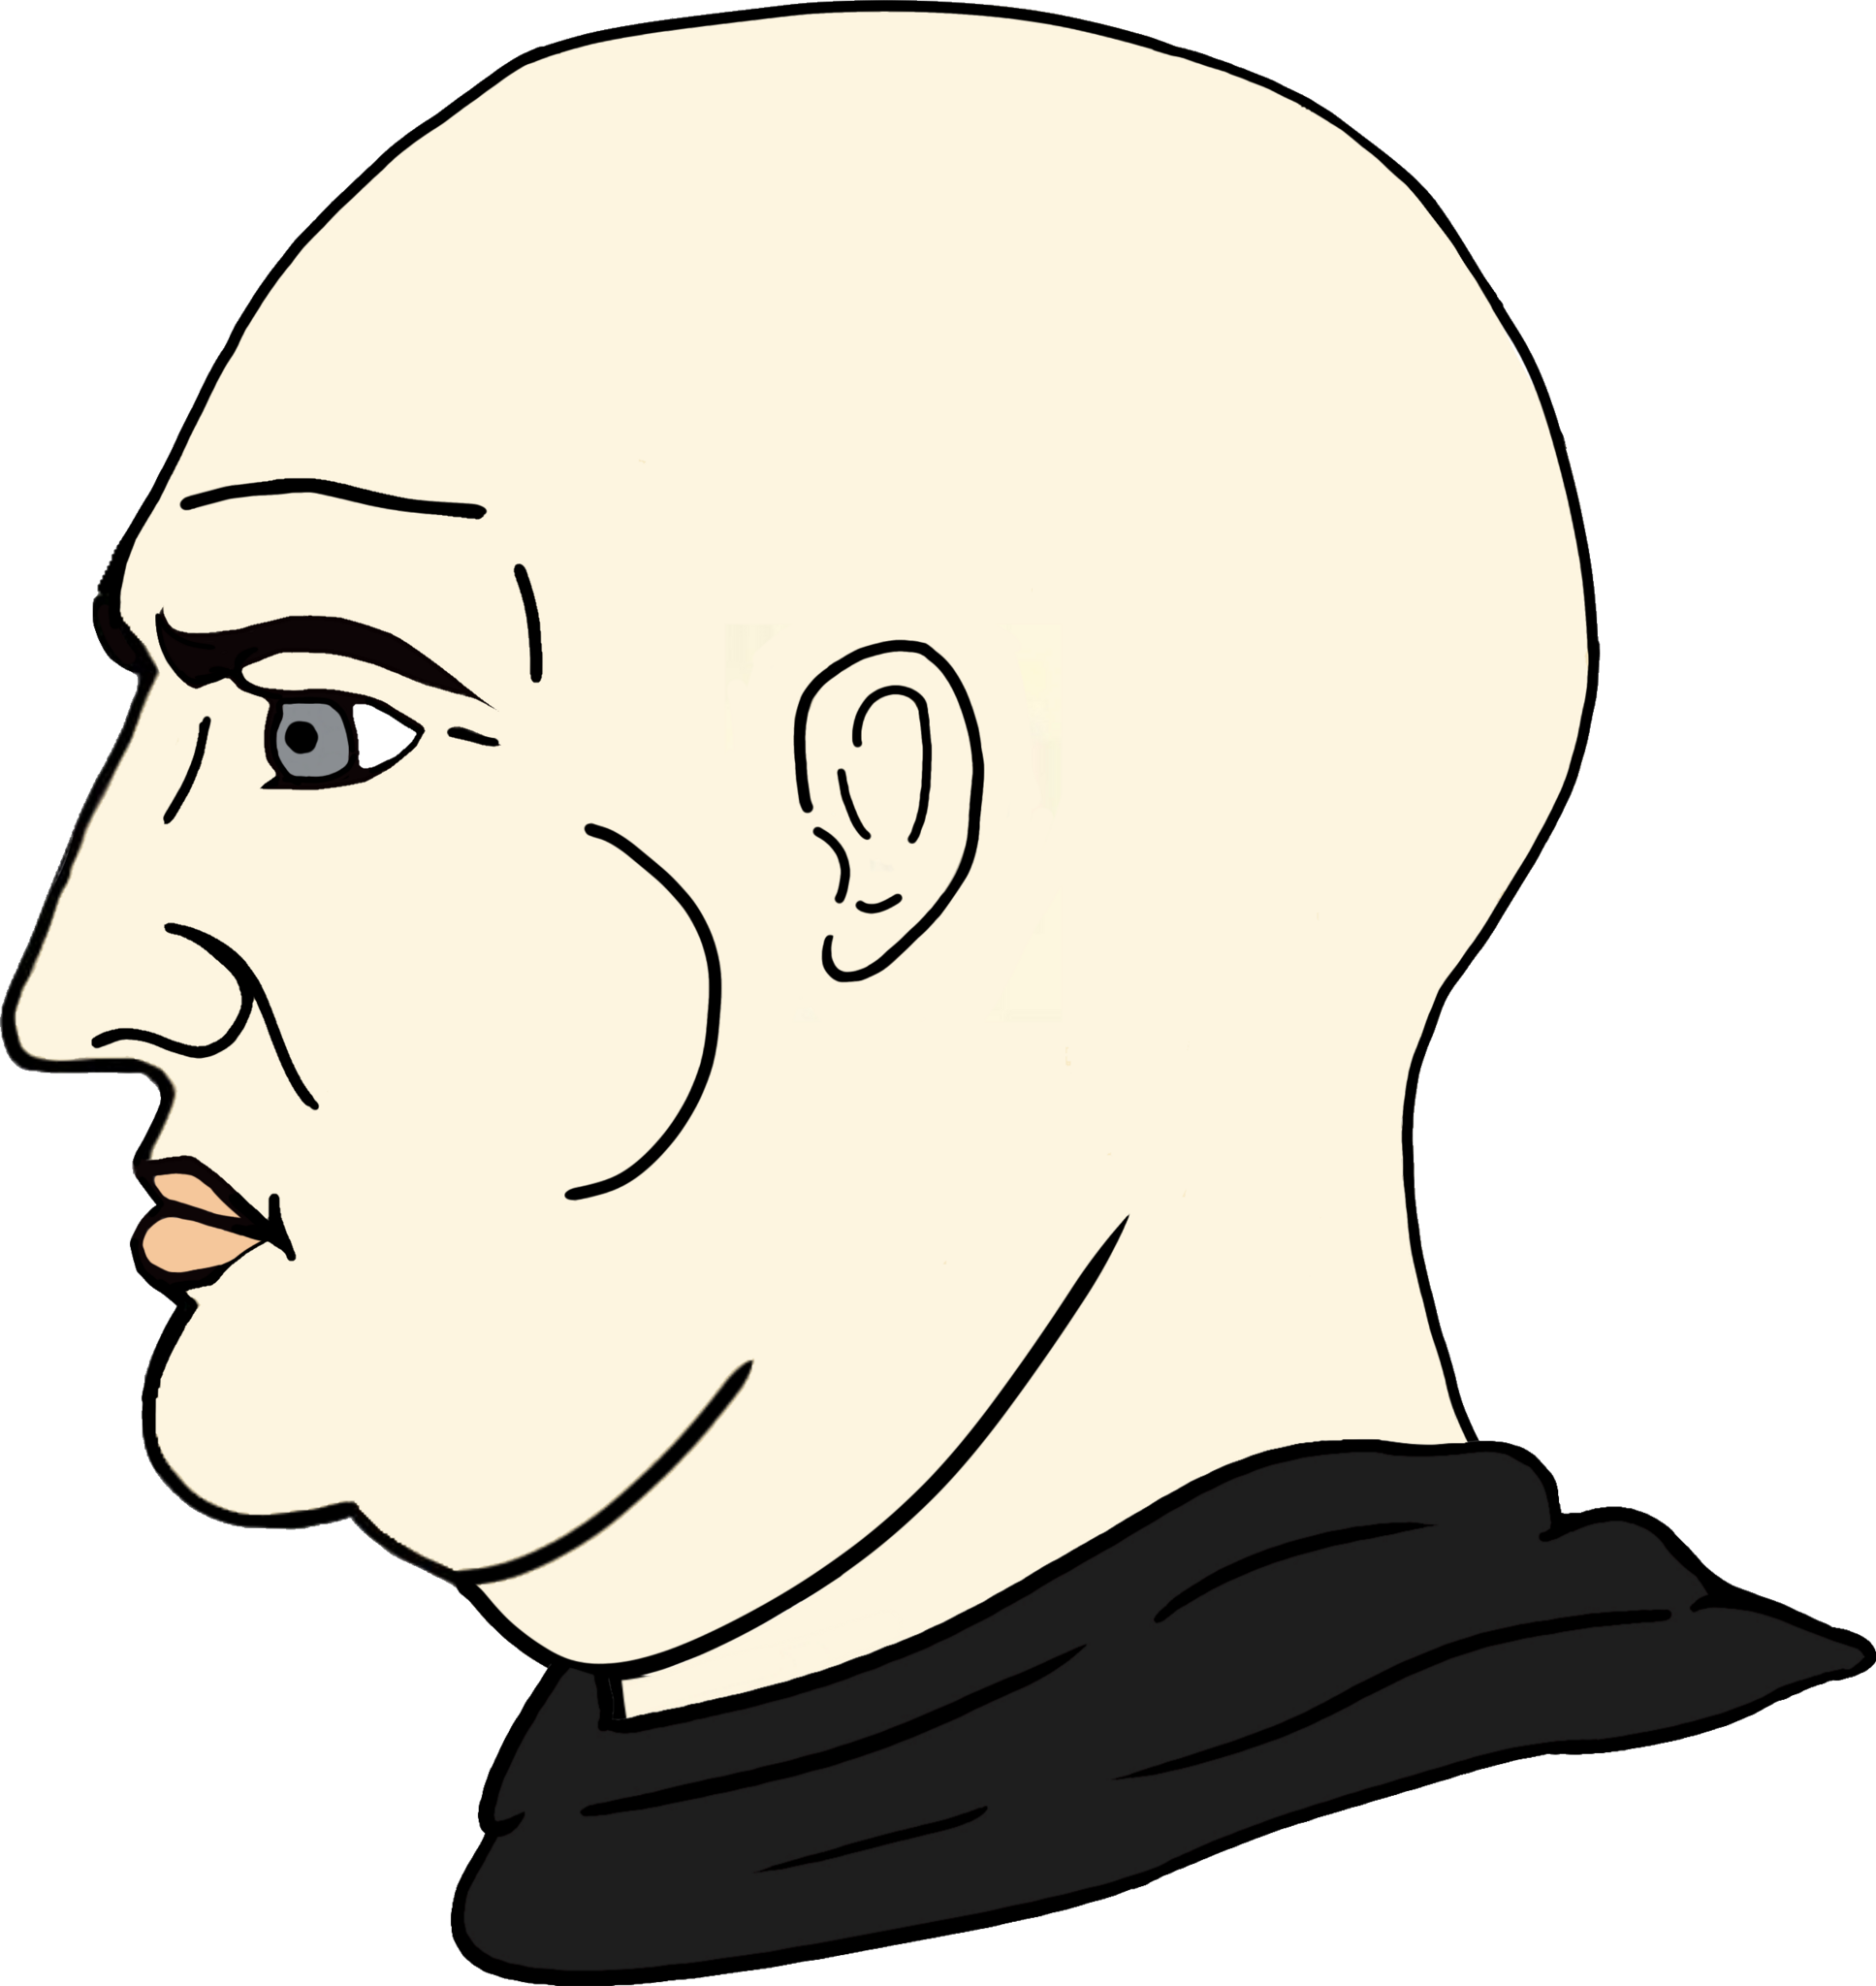
Label: 4_Yes_Chad